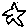
Label: star